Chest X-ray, PA view. Patient: 34 years old, sex F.
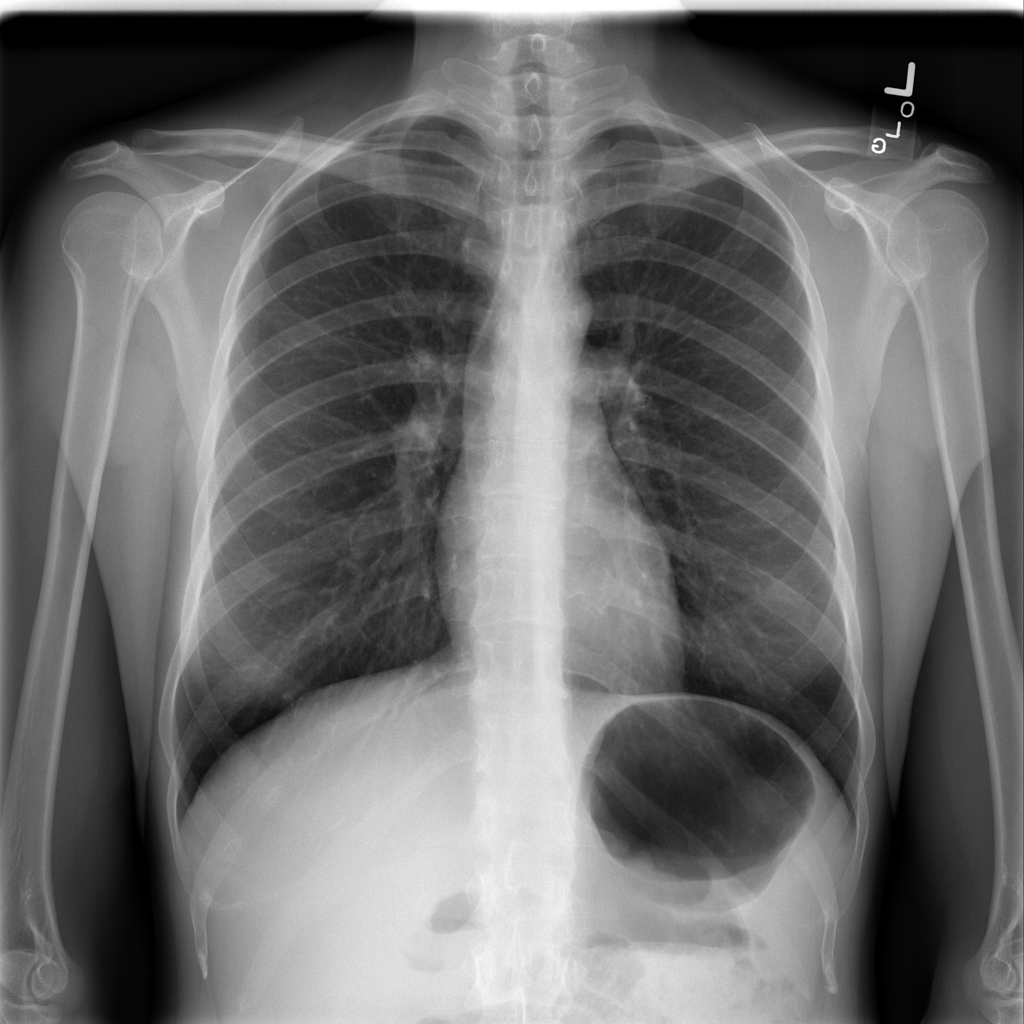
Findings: No Finding